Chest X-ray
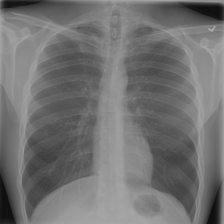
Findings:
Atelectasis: negative
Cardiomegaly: negative
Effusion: negative
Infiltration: negative
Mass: negative
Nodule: negative
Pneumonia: negative
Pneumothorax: negative
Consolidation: negative
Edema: negative
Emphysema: negative
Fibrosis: negative
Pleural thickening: negative
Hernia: negative